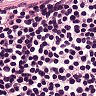
Metastatic tissue present: no